Question: I've got a remove on swipe, that draws a background (much like the Inbox app), implemented by an ItemTouchHelper - by overriding the onChilDraw method and drawing a rectangle on the provided canvas:
'''
ItemTouchHelper mIth = new ItemTouchHelper(
new ItemTouchHelper.SimpleCallback(0, ItemTouchHelper.RIGHT) {
public void onSwiped(RecyclerView.ViewHolder viewHolder, int direction) {
remove(viewHolder.getAdapterPosition());
}
public boolean onMove(RecyclerView recyclerview, RecyclerView.ViewHolder v, RecyclerView.ViewHolder target) {
return false;
}
@Override
public void onChildDraw(Canvas c, RecyclerView recyclerView, RecyclerView.ViewHolder viewHolder, float dX, float dY, int actionState, boolean isCurrentlyActive) {
View itemView = viewHolder.itemView;
Drawable d = ContextCompat.getDrawable(context, R.drawable.bg_swipe_item_right);
d.setBounds(itemView.getLeft(), itemView.getTop(), (int) dX, itemView.getBottom());
d.draw(c);
super.onChildDraw(c, recyclerView, viewHolder, dX, dY, actionState, isCurrentlyActive);
}
});
'''
The remove method called above is in the Adapter:
'''
public void remove(int position) {
items.remove(position);
notifyItemRemoved(position);
}
'''
The background draws out nicely, but when notifyItemRemoved is called (according to Mr. Debugger), the RecyclerView first deletes my pretty green background, and then pushes the two adjacent items together.

I would like it to keep the background there while it does that (just like the Inbox app). Is there any way to do that?
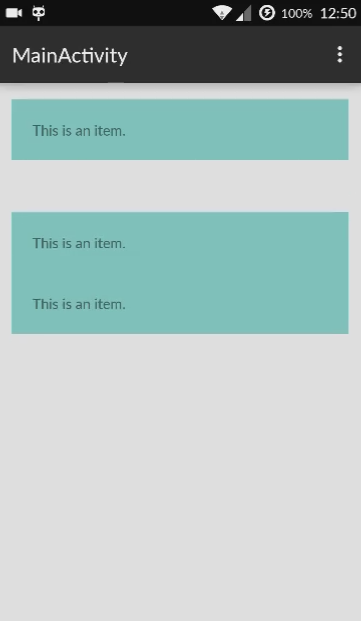
Answer: I had the same issue and I didn't wanna introduce a new lib just to fix it. The 'RecyclerView' is not deleting your pretty green background, it's just redrawing itself, and your 'ItemTouchHelper' is not drawing anymore. Actually it's drawing but the 'dX' is 0 and is drawing from the 'itemView.getLeft()' (which is 0) to 'dX' (which is 0) so you see nothing. And it's drawing too much, but I'll come back to it later.
Anyway back to the background while rows animate: I couldn't do it within 'ItemTouchHelper' and 'onChildDraw'. In the end I had to add another item decorator to do it. It goes along these lines:
'''
public void onDraw(Canvas c, RecyclerView parent, RecyclerView.State state) {
if (parent.getItemAnimator().isRunning()) {
// find first child with translationY > 0
// draw from it's top to translationY whatever you want
int top = 0;
int bottom = 0;
int childCount = parent.getLayoutManager().getChildCount();
for (int i = 0; i < childCount; i++) {
View child = parent.getLayoutManager().getChildAt(i);
if (child.getTranslationY() != 0) {
top = child.getTop();
bottom = top + (int) child.getTranslationY();
break;
}
}
// draw whatever you want
super.onDraw(c, parent, state);
}
}
'''
This code takes into account only rows animating up, but you should also consider rows coming down. That happens if you swipe delete the last row, rows above are gonna animate down to that space.
When I said your ItemTouchHelper is drawing too much what I meant was: Looks like 'ItemTouchHelper' keeps 'ViewHolder's of removed rows in case they need to be restored. It's also calling 'onChildDraw' for those VHs in addition to the VH being swiped. Not sure about memory management implications of this behavior but I needed an additional check in the start of 'onChildDraw' to avoid drawing for "fantom" rows.
'''
if (viewHolder.getAdapterPosition() == -1) {
return;
}
'''
In your case it's drawing from left=0 to right=0 so you don't see anything but the overhead is there. If you start seeing previously swiped away rows drawing their backgrounds that is the reason.
EDIT: I had a go at this, see this <URL>.